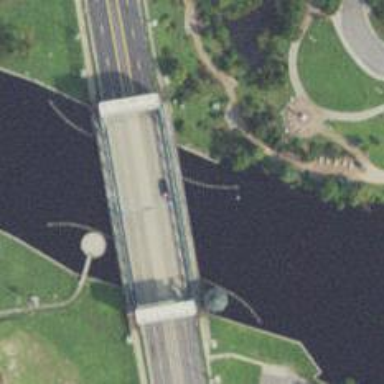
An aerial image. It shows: Primary highway crossing bascule movable bridge.